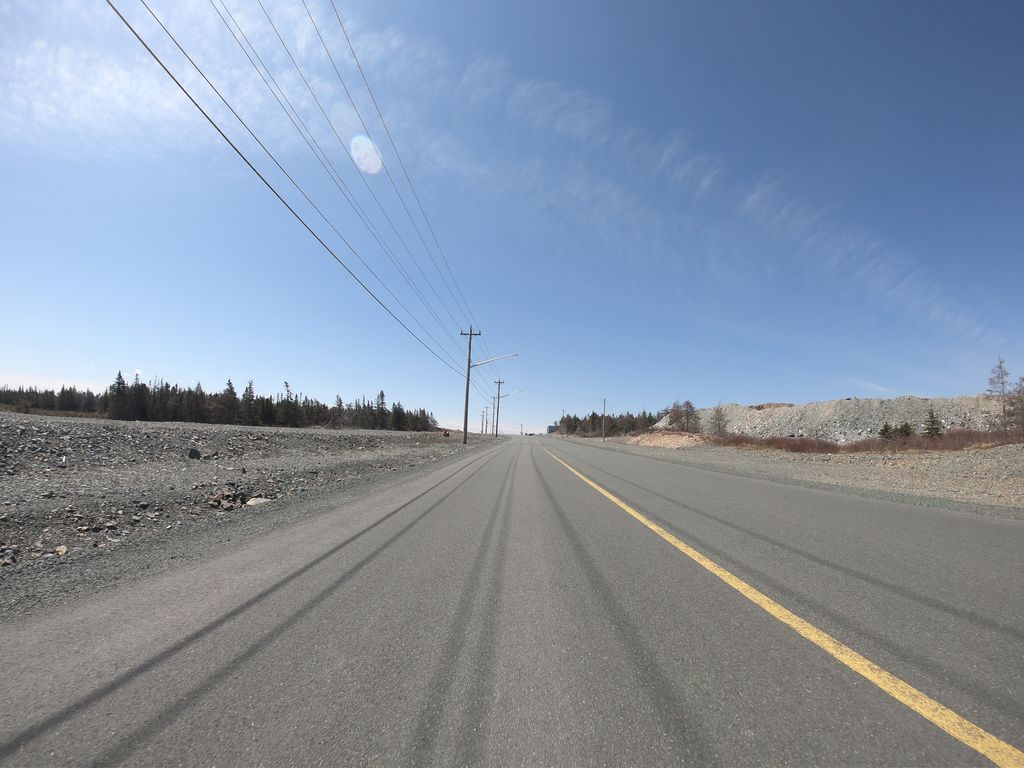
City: st_johns